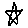
Label: star